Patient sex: M
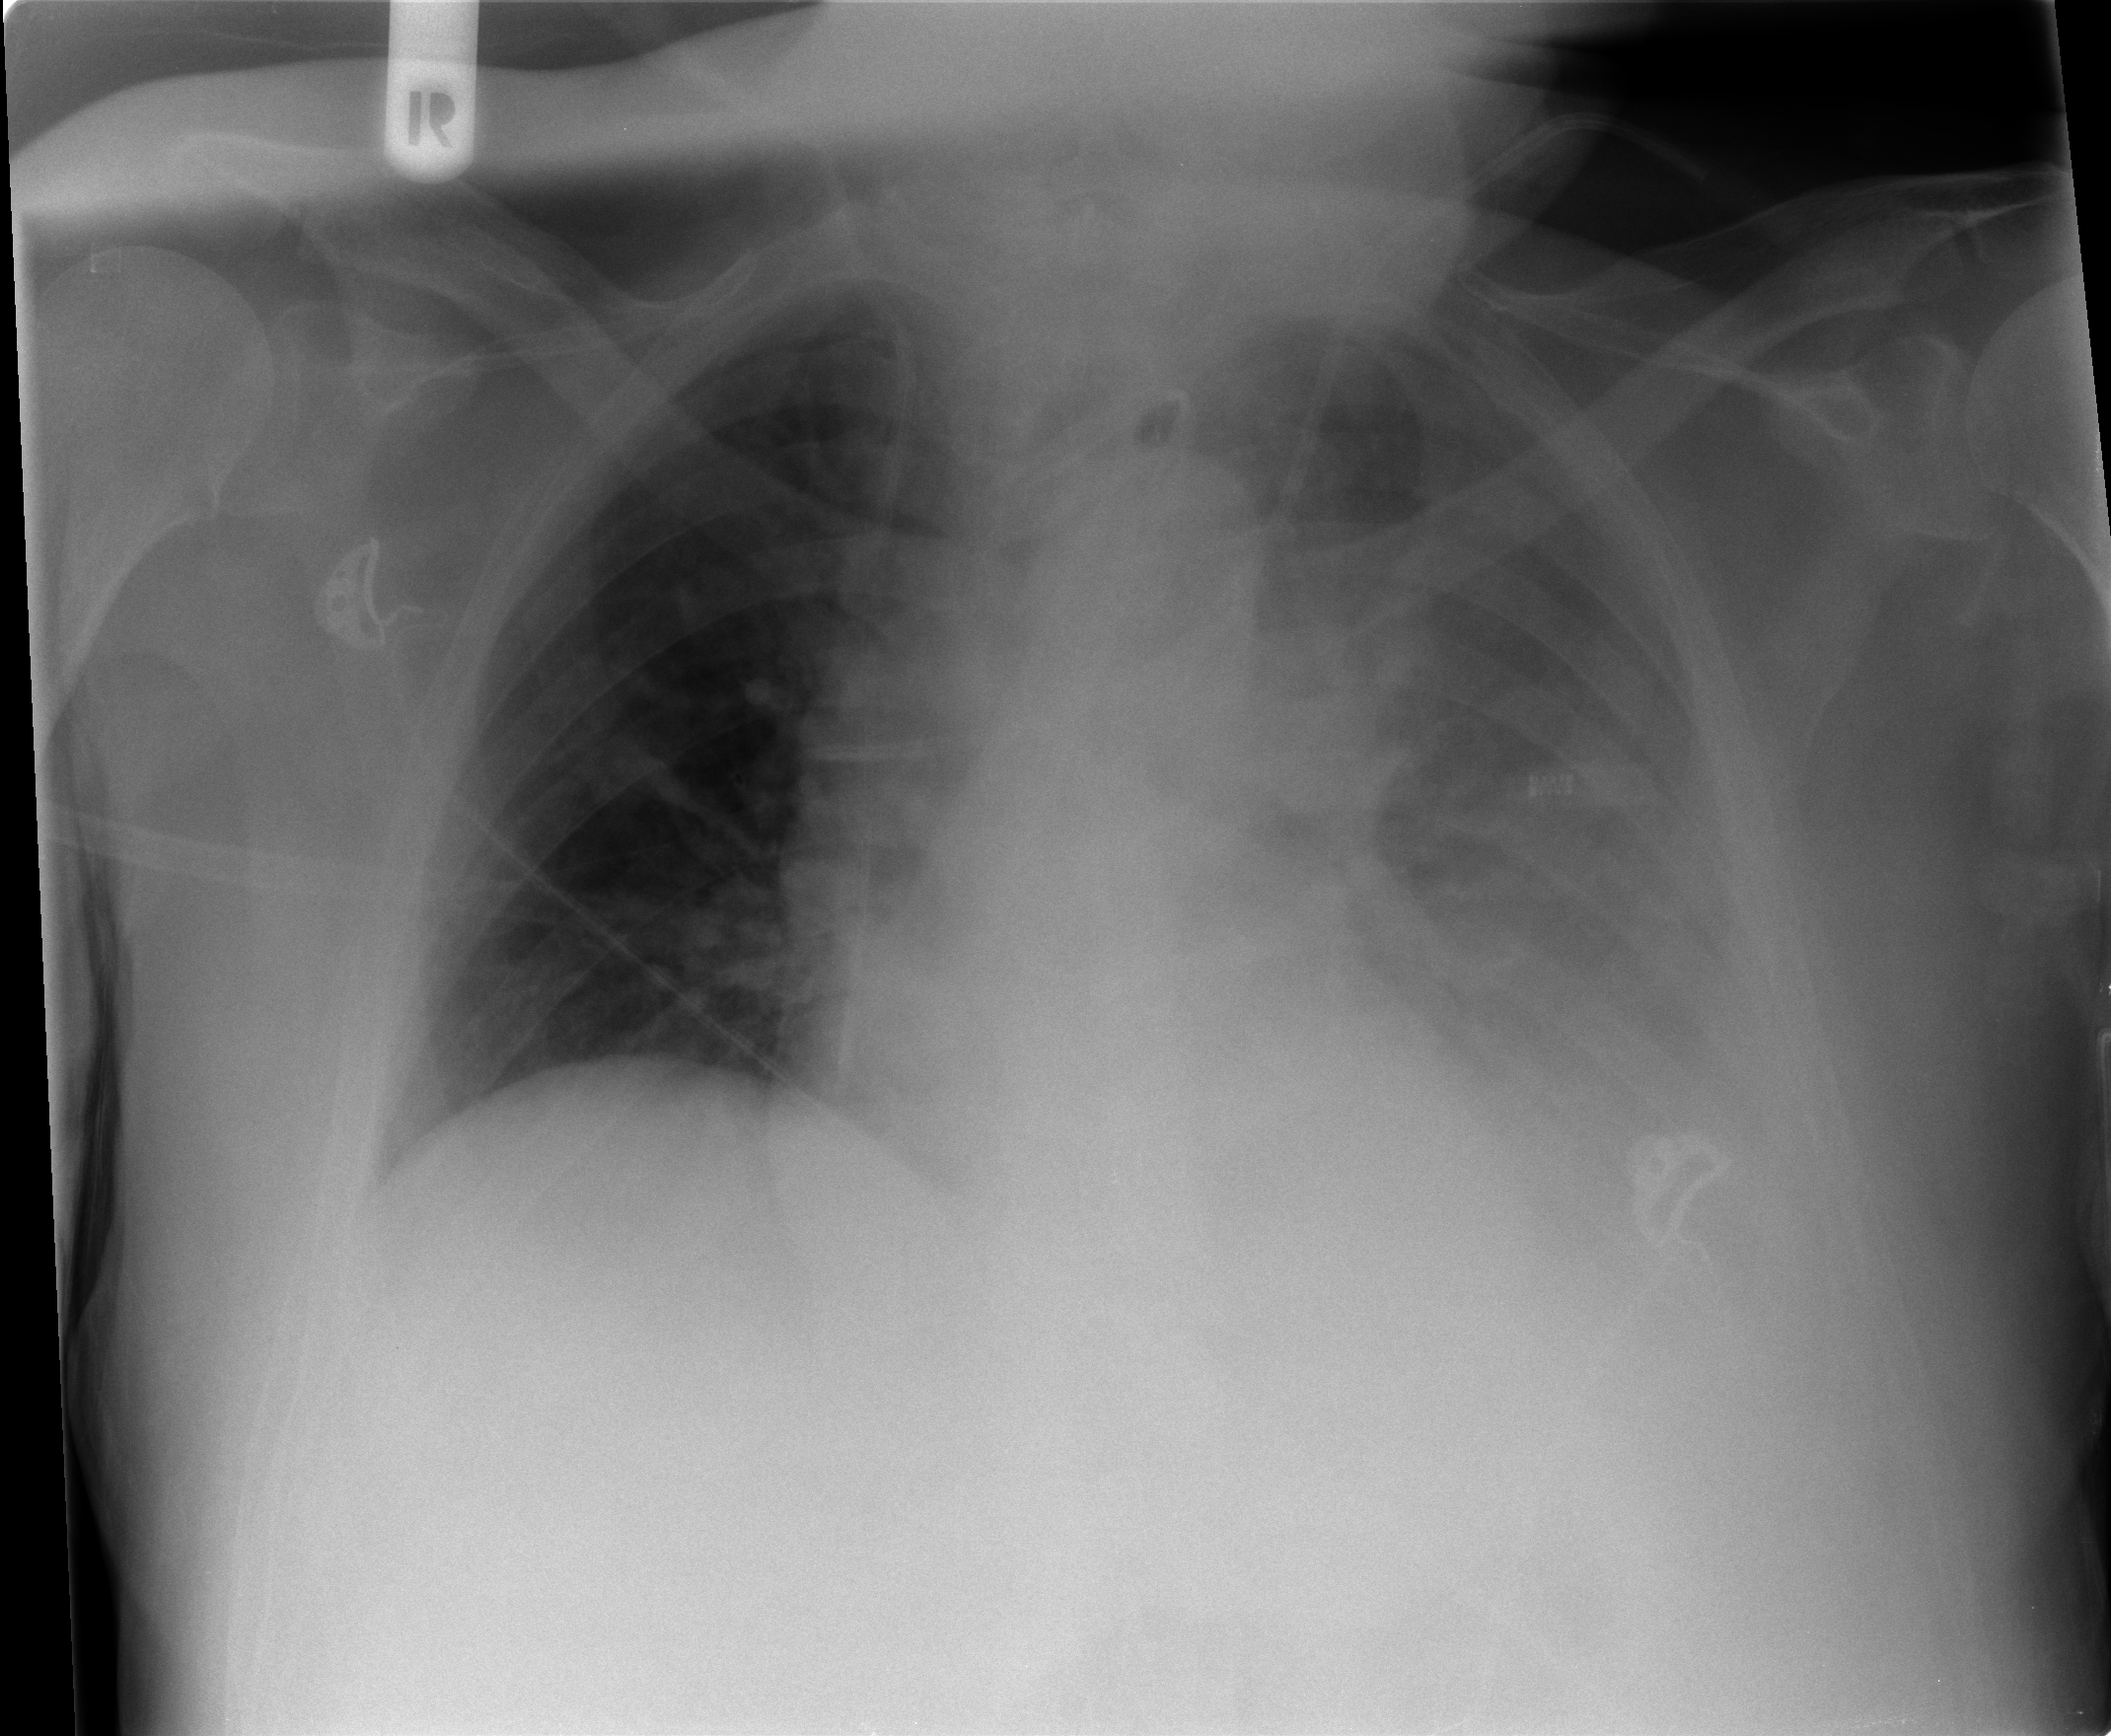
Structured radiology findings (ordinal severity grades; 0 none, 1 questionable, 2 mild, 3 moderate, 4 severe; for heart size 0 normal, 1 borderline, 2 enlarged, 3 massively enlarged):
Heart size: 0
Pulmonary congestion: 2
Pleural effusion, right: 0
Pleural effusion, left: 3
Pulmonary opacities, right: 0
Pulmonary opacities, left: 0
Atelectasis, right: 2
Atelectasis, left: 2